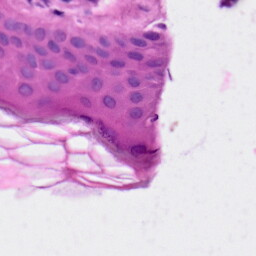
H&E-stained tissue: Skin